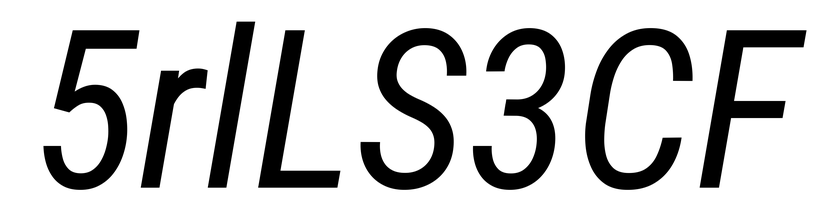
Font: Roboto-Italic_Condensed_Italic